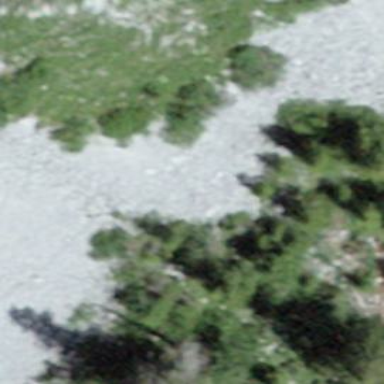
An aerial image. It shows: Scree landscape.